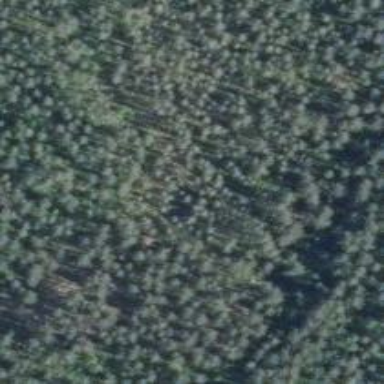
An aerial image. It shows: Woodland with needle-leaved trees.